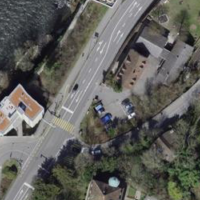
EUNIS habitat code: 54
Species observed at this site:
Hippodamia variegata